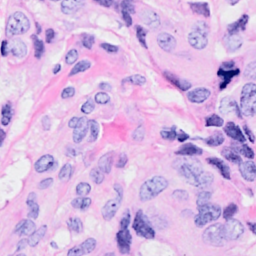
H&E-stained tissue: Breast